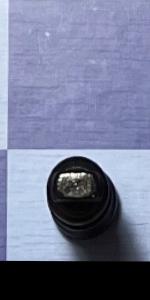
Label: King_Black